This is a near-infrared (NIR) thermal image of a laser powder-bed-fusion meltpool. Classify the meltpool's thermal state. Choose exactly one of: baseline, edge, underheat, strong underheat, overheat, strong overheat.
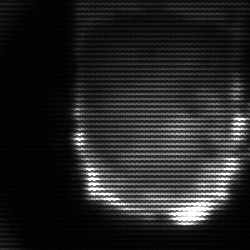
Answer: baseline